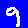
Digit: 9